Interaction volume radius: 5 \u00c5
Interaction volume height: 35 \u00c5
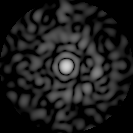
Disorder parameter: 0.842